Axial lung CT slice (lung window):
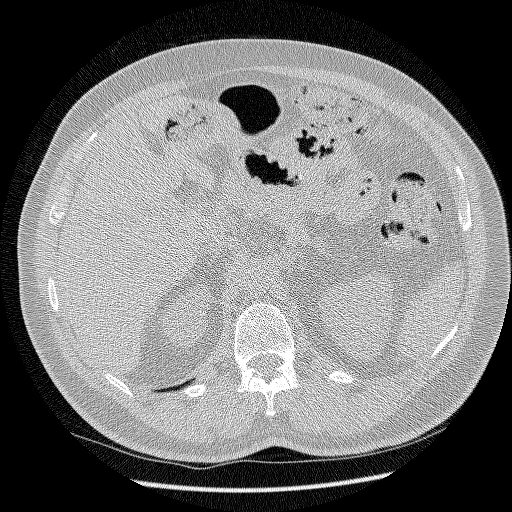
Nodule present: no